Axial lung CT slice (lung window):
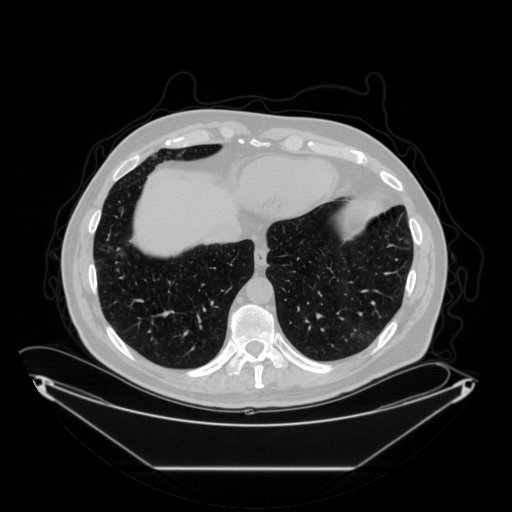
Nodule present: no